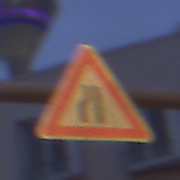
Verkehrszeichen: EinseitigVerengteFahrbahnLinks
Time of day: Night
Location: Outdoor (Urban)
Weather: PartlyCloudy
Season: NotSpecified
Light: Artificial